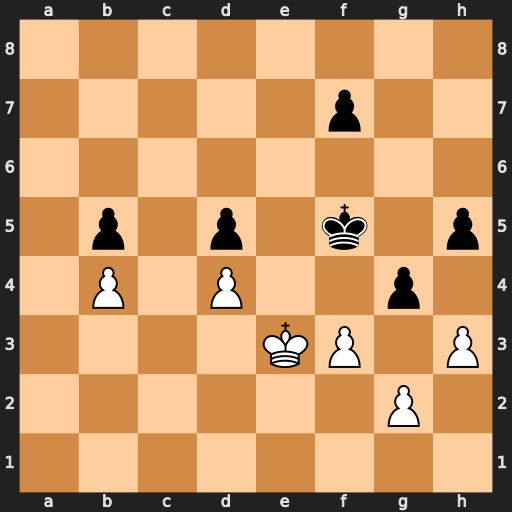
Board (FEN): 8/5p2/8/1p1p1k1p/1P1P2p1/4KP1P/6P1/8
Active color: w
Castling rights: -
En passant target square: -
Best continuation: fxg4+ hxg4 h4 g3 Kf3